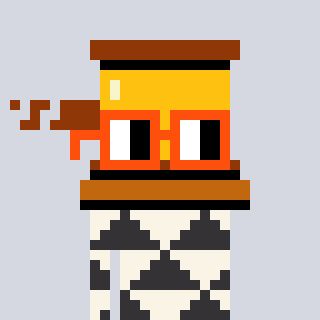
a pixel art character with square orange glasses, a gavel-shaped head and a grayscale-colored body on a cool background